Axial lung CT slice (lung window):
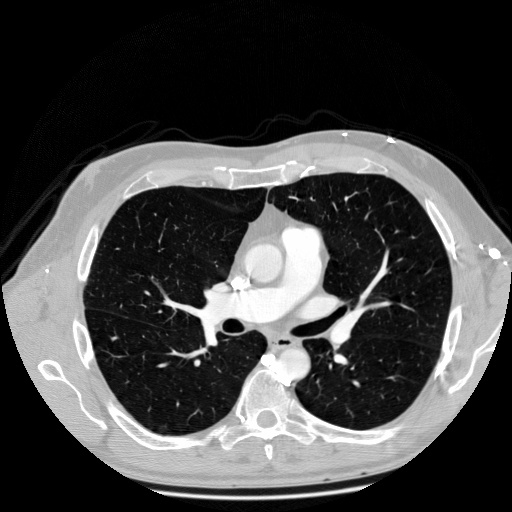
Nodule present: no